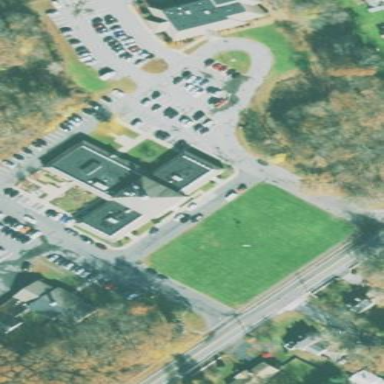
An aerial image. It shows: Civic building.